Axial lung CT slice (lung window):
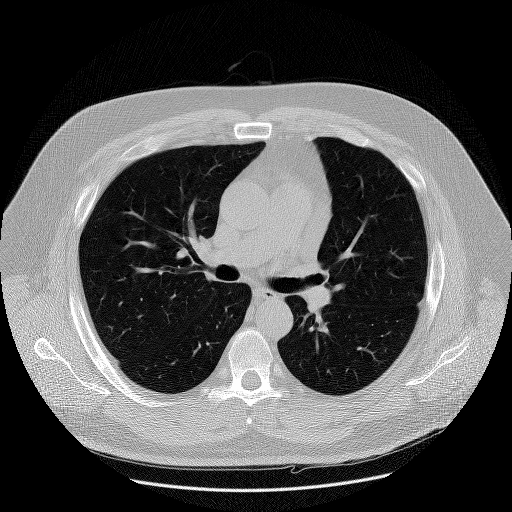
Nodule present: no